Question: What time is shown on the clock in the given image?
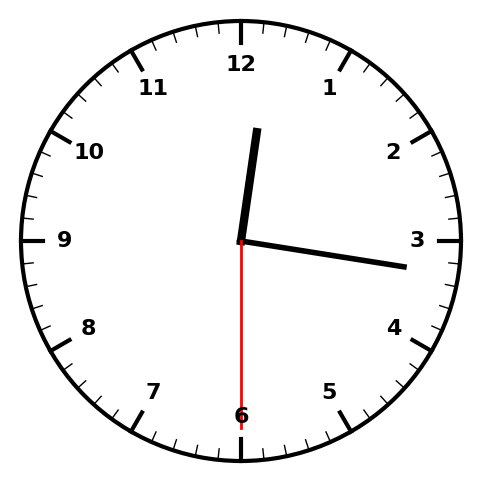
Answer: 12:16:30